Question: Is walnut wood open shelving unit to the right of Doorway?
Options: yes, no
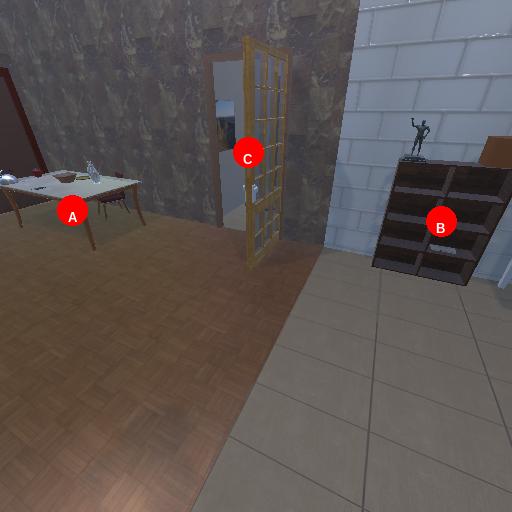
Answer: yes